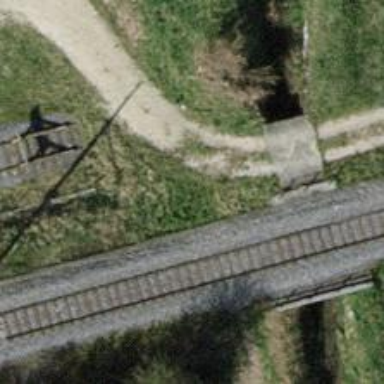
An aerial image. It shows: Ground track with grade3 quality.